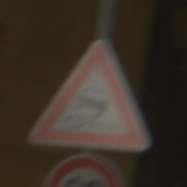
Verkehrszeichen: SchleuderOderRutschgefahr
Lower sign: Geschwindigkeit80
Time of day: Night
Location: Outdoor (Urban)
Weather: PartlyCloudy
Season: NotSpecified
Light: Artificial